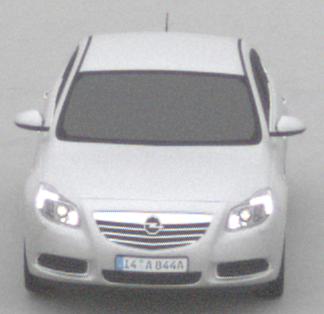
Make: Opel
Model: Insignia 1.6
Detailed model: Insignia (A) Notch Back
Model produced from: 2008/11
Model produced until: 2008/12
Doors: 4
Color: white
Road condition: dry road
Daytime: midday
Contrast: low contrast